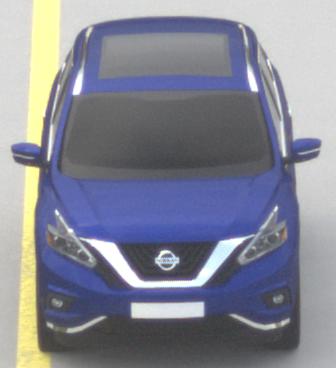
Make: Nissan
Model: Murano
Detailed model: Gen. 3 Z52
Model produced from: 2015
Doors: 5
Color: blue
Road condition: dry road
Daytime: midday
Contrast: low contrast